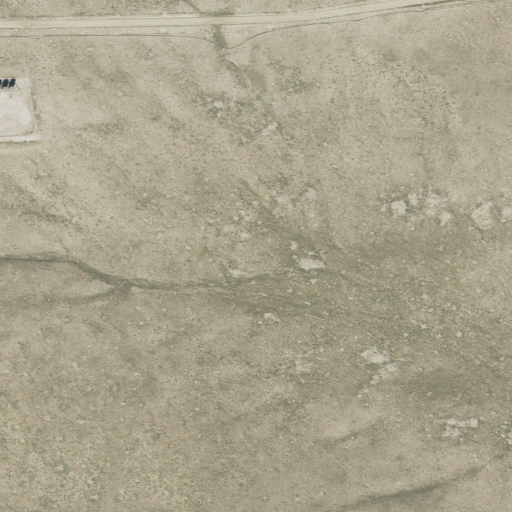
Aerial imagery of bench in Utah named Leland Bench containing grassland, shrub, barren land, open development, and low intensity development